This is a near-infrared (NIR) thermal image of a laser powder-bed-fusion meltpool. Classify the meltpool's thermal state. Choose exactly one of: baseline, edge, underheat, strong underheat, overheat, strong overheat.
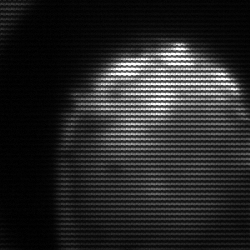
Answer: edge